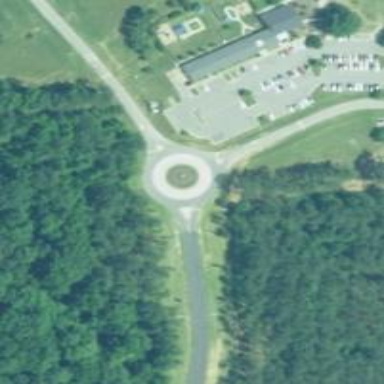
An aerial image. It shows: Unclassified road that forms roundabout at the junction.